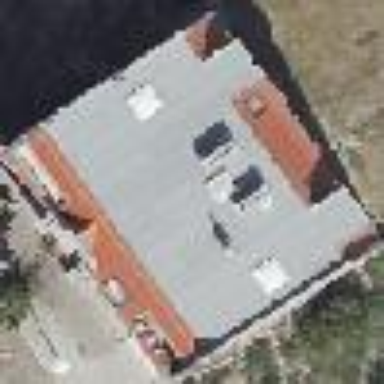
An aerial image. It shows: Apartment building with double saltbox roof shape.